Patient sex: F
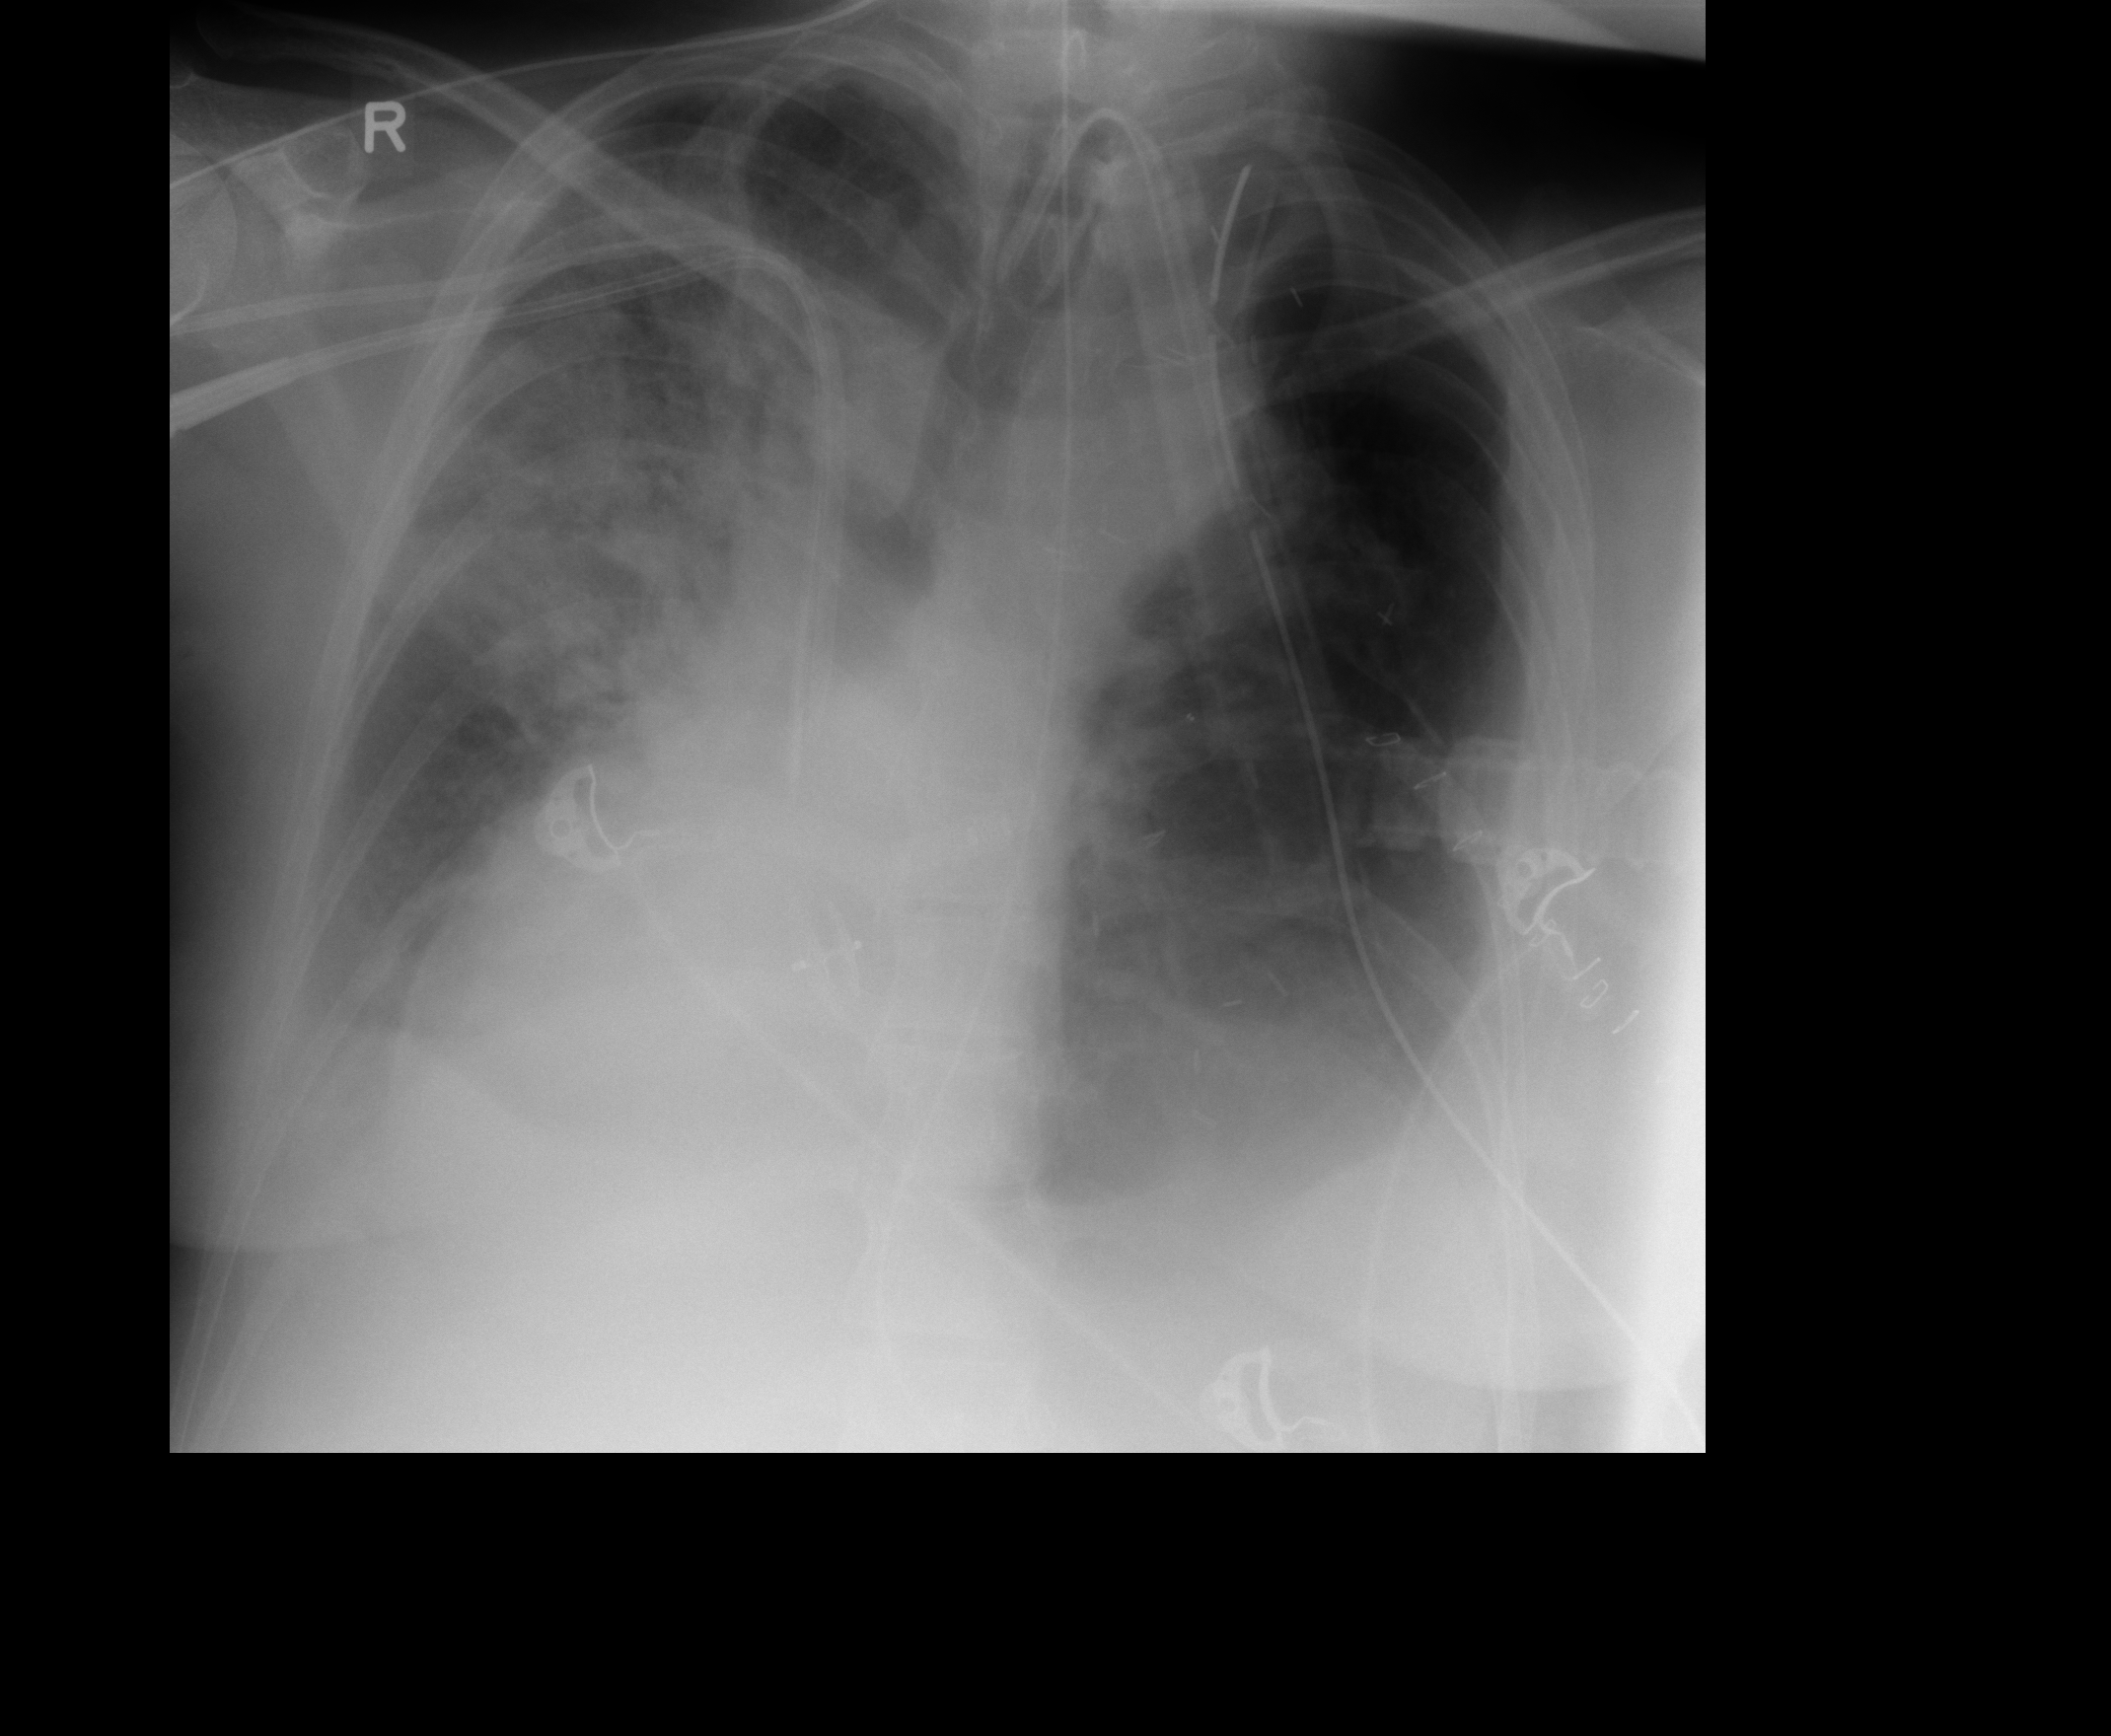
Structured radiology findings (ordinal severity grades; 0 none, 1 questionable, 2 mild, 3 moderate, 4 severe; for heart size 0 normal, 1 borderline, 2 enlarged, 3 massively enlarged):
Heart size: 0
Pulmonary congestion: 2
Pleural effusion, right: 3
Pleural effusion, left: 3
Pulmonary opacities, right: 3
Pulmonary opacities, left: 2
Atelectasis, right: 3
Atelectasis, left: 2